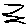
Label: zigzag